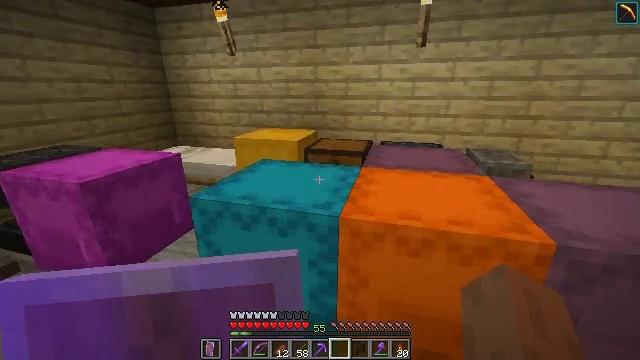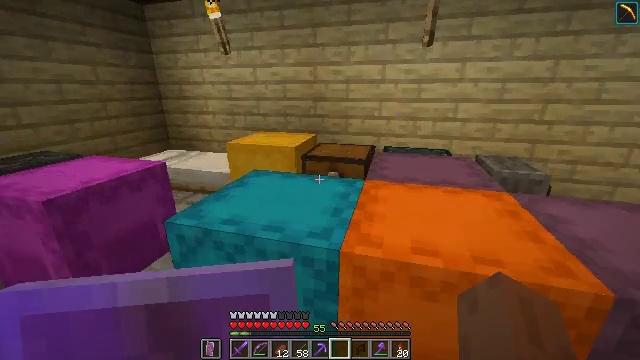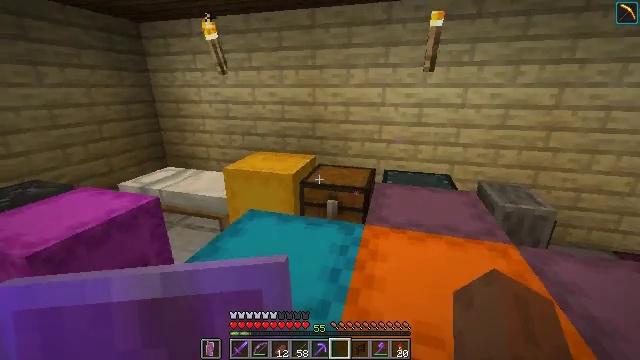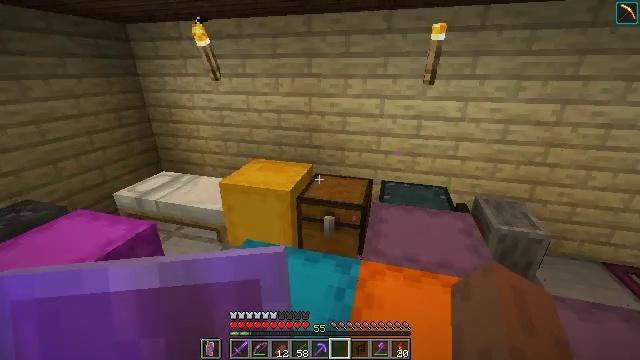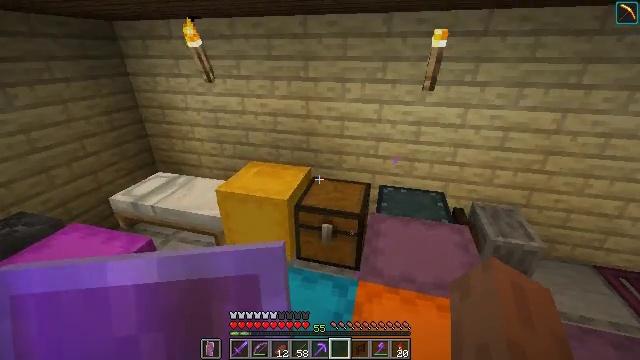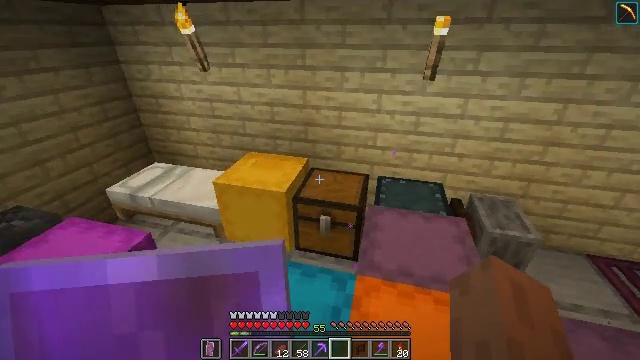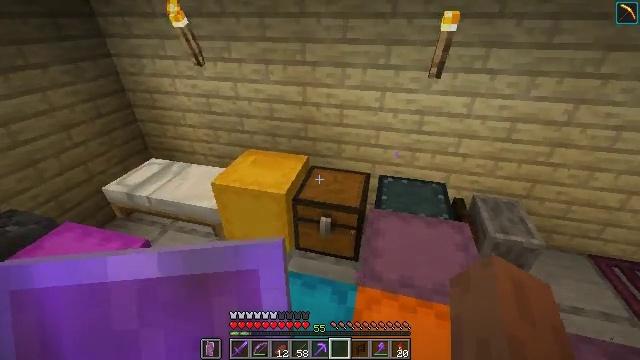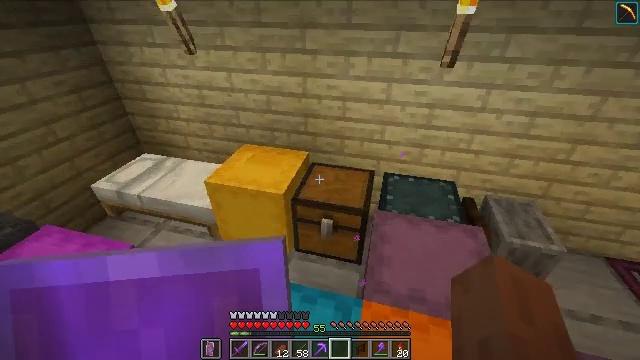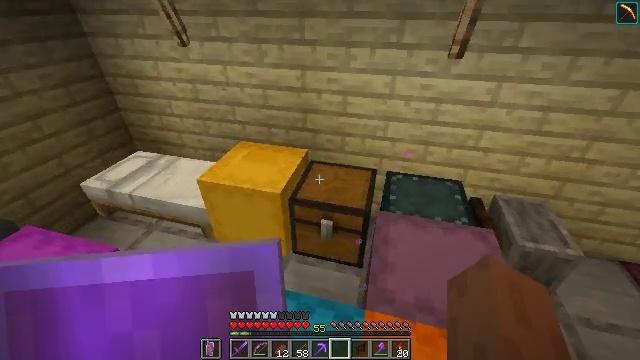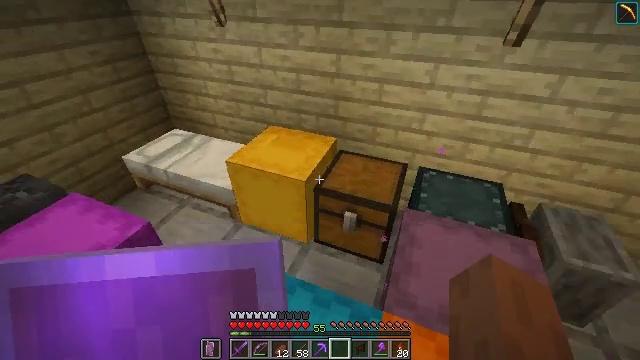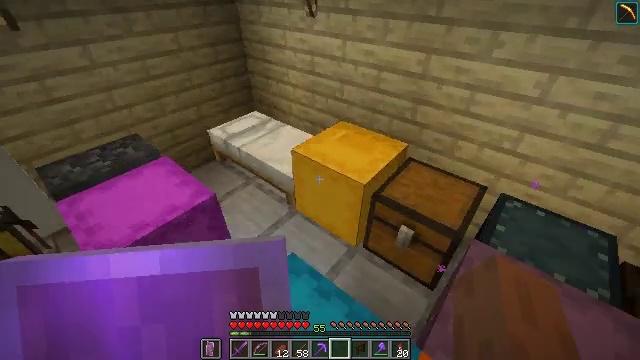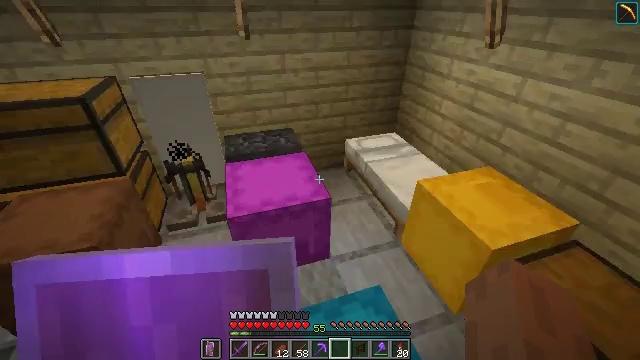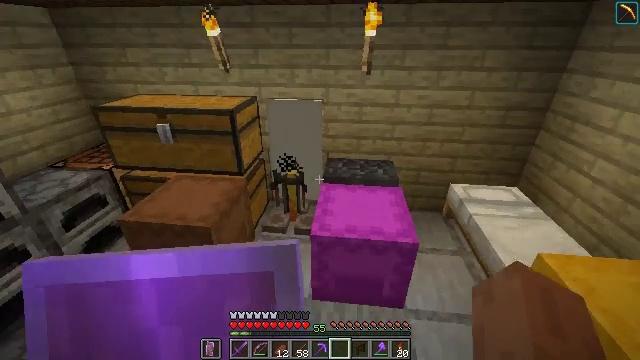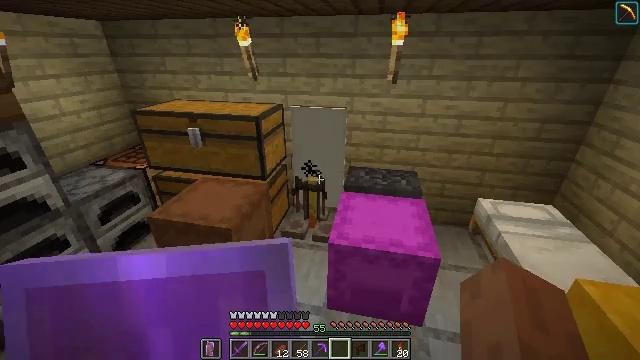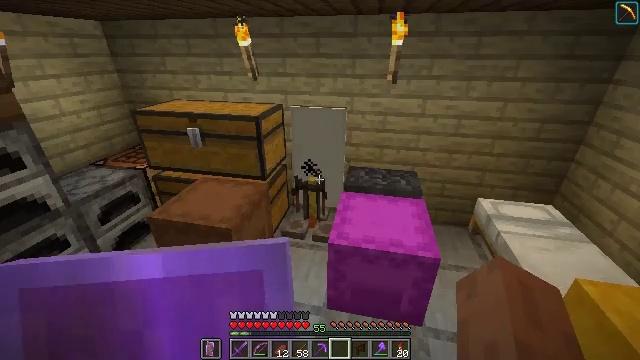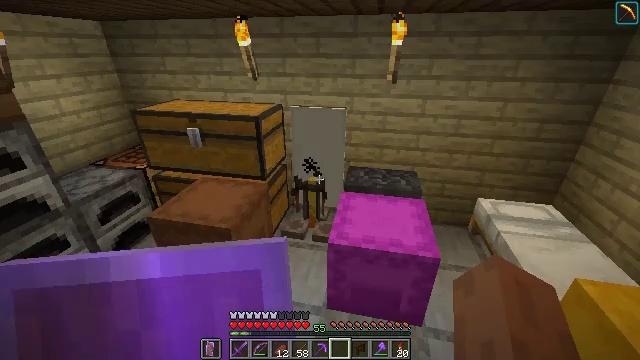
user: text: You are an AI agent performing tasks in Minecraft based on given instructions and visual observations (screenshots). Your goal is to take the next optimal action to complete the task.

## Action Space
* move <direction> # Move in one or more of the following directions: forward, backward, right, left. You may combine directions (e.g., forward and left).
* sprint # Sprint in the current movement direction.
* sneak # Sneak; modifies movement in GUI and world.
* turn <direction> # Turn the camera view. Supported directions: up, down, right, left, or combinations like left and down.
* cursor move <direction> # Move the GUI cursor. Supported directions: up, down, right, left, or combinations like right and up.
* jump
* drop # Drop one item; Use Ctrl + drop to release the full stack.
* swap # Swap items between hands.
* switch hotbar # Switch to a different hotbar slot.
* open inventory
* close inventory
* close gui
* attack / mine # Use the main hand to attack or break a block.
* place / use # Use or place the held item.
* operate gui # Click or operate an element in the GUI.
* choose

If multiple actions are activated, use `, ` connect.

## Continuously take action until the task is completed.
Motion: motion action
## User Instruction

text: Combine materials in the crafting grid to craft a lead.
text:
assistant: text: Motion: move forward
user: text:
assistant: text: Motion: move forward, jump
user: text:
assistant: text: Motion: move forward, turn down, jump
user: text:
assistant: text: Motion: move forward, turn down, jump
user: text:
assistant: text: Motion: move forward, turn down
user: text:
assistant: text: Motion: move forward, turn down
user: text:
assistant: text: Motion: turn down
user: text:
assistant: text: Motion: no_op
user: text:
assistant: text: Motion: turn left and down
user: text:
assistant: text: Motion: turn left and down
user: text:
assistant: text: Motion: turn left and up
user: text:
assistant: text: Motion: turn left and up
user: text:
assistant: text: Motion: turn left and up
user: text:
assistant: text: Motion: no_op
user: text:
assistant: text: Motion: no_op
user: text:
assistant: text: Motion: no_op
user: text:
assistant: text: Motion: no_op
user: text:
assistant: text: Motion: no_op
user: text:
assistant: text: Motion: no_op
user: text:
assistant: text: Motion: no_op
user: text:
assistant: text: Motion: no_op
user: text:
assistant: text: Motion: no_op
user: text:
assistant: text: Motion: no_op
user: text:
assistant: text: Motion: no_op
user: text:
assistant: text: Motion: no_op
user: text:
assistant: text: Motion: no_op
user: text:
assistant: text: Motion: turn left
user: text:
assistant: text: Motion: turn left
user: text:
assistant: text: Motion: turn left and up
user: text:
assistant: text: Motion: move forward, turn left